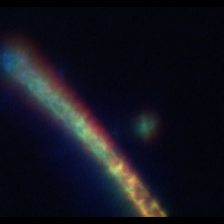
Taxon: Guinardia
Group: Diatoms